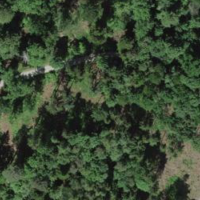
EUNIS habitat code: 44
Species observed at this site:
Veronica montana